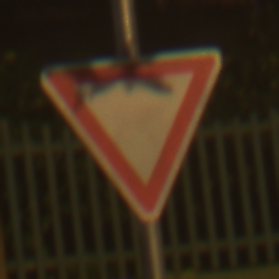
Verkehrszeichen: VorfahrtGewaehren
Umgebung: Outdoor, Urban
Tageszeit: Night
Wetter: Clear
Licht: Artificial
Jahreszeit: NotSpecified
Kontrast: HighContrast